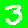
Digit: 3